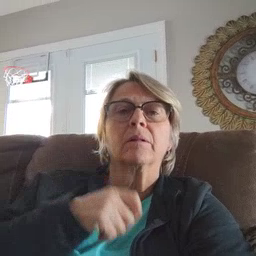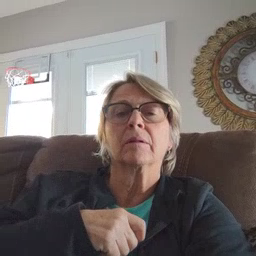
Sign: apple